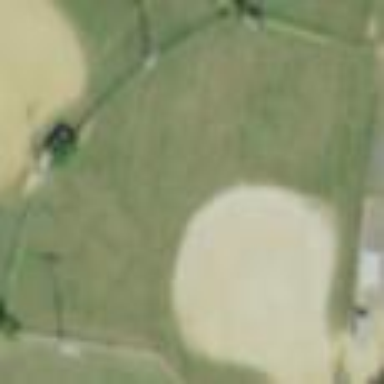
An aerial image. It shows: Baseball pitch for leisure land.